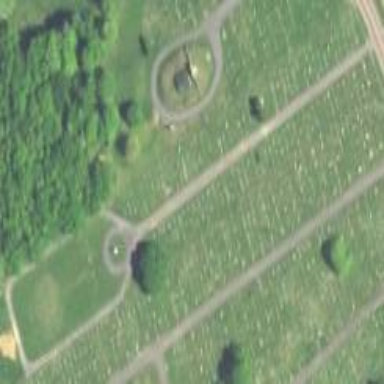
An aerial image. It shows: Cemetery.